Question: Following HTML block:
'''
<html>
<body>
<div style="background-color: #fecfff;">
<div style="float:left;">
<div style="height:40px; width:40px; background-color:Red"> </div>
Karl Mac
</div>
<div>
some comments details<br />
<div style="padding-top: 10px">
links
</div>
</div>
</body>
</html>
'''
Produces following:

How can I have Karl Mac too covered with color of parent container in this 2 column layout?
If I add "overflow:auto", it gets fixed in Firefox and Chrome. But issue persists in IE.
thanks!
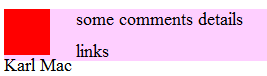
Answer: As you've done for Chrome & Firefox:
'''
overflow: auto;
'''
To make it work in old IE as well:
'''
overflow: auto; zoom: 1;
'''
'zoom' enables "hasLayout" in old IE, which resolves many CSS bugs. There are also other ways to enable hasLayout, for more info: <URL>